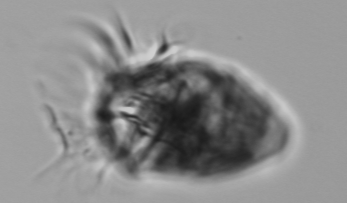
Label: Strombidium_morphotype1